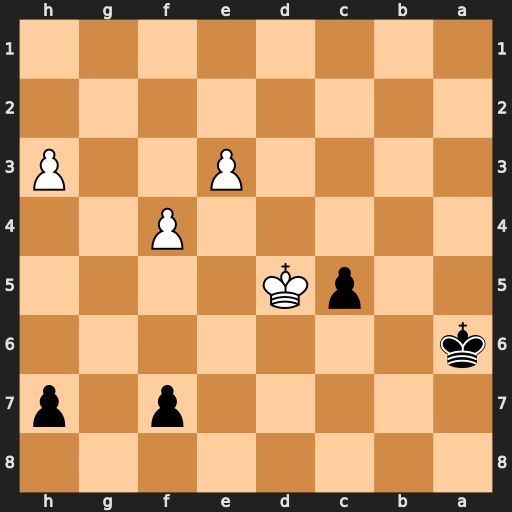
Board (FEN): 8/5p1p/k7/2pK4/5P2/4P2P/8/8
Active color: b
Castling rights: -
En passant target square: -
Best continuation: Kb5 f5 c4 Kd4 Kb4 e4 c3 Kd3 Kb3